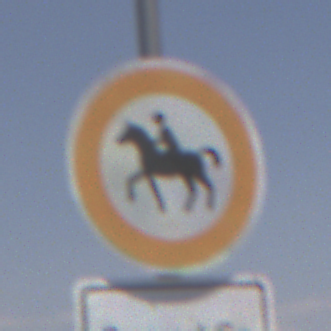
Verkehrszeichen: VerbotReiter
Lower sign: ZeitangabenMitBeschraenkungAufWochentage8
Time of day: Midday
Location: Outdoor (Nature)
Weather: PartlyCloudy
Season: NotSpecified
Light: Natural